Aerial crown-view tile of a tropical tree (Barro Colorado Island, Panama), acquired 20250124:
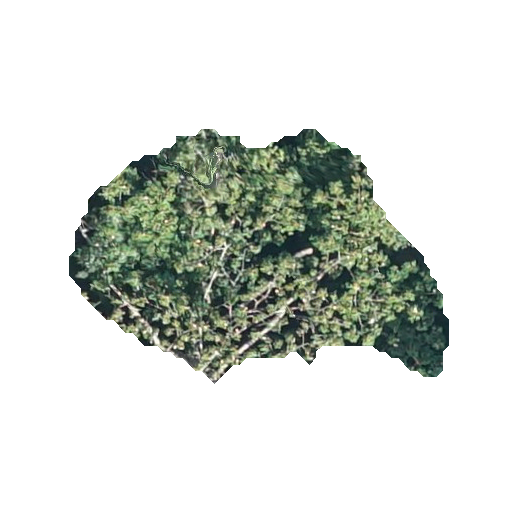
Species: Ochroma pyramidale
GBIF accepted scientific name: Ochroma pyramidale
Crown area: 98.394 m²